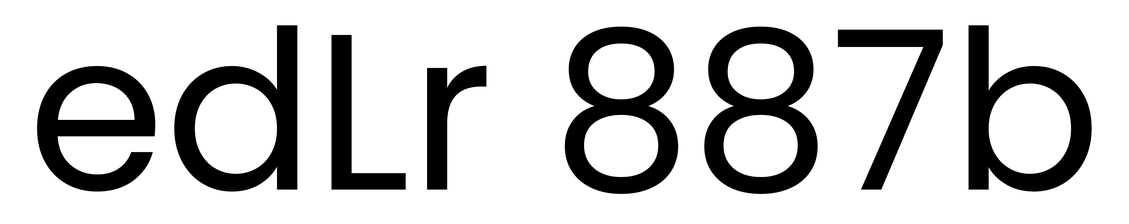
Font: Poppins-Regular